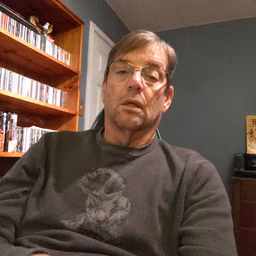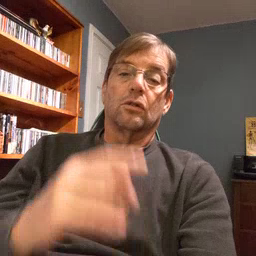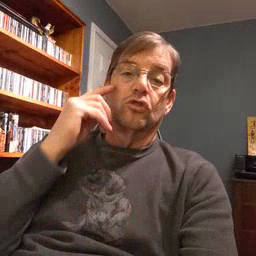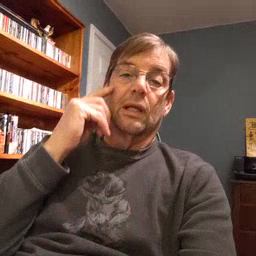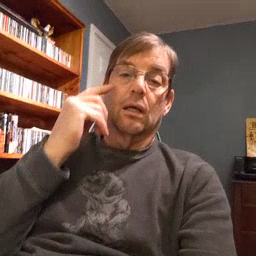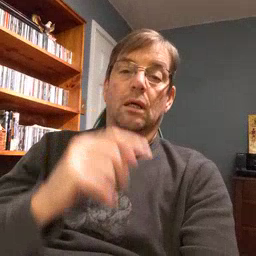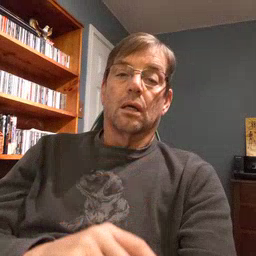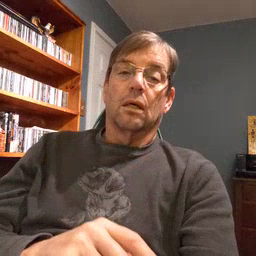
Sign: cheek